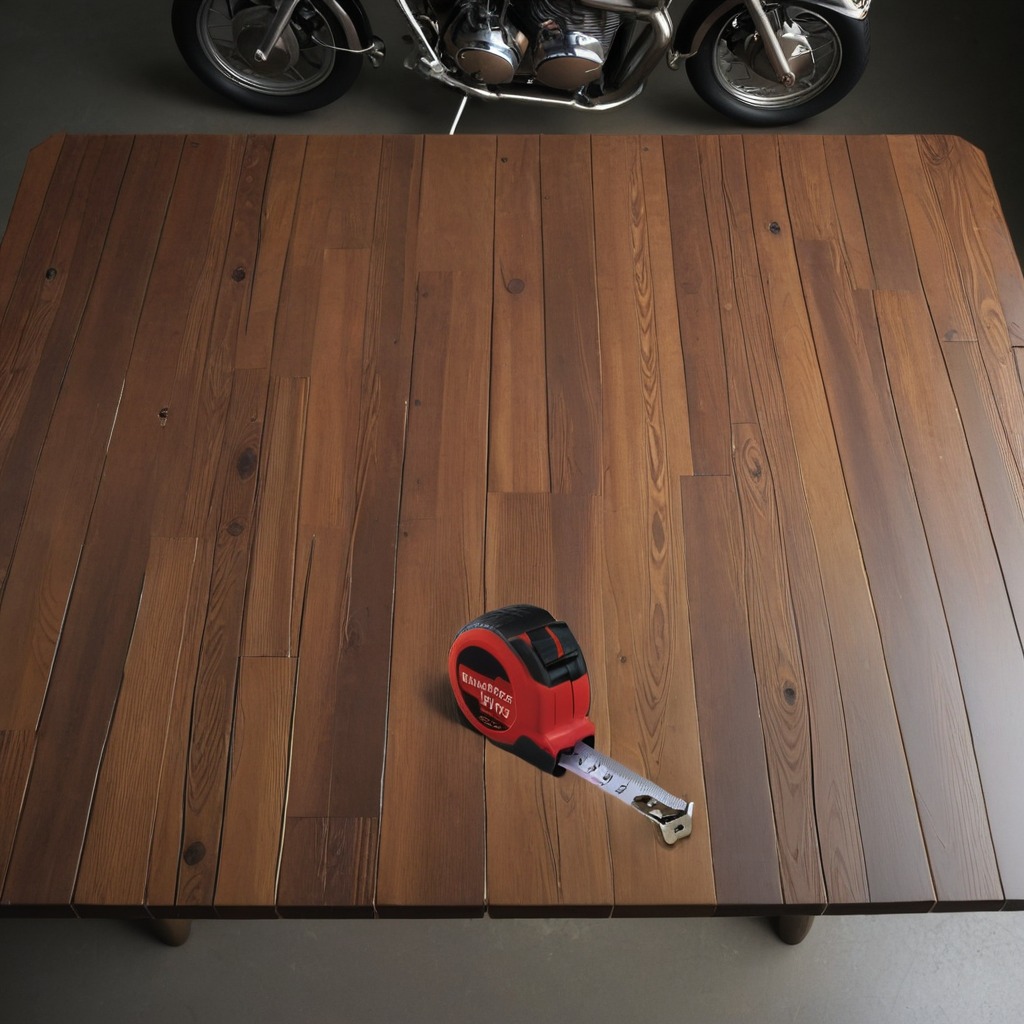
A measuring tape lies on the oil-spilled wooden table in a vintage motorcycle garage.